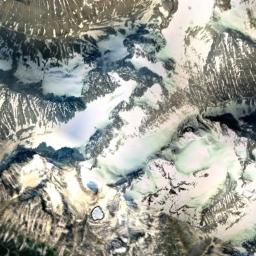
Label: snowberg